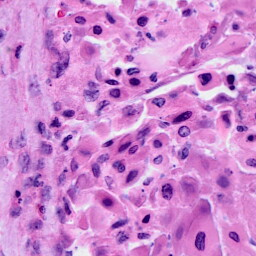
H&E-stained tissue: Cervix